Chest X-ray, PA view. Patient: 57 years old, sex M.
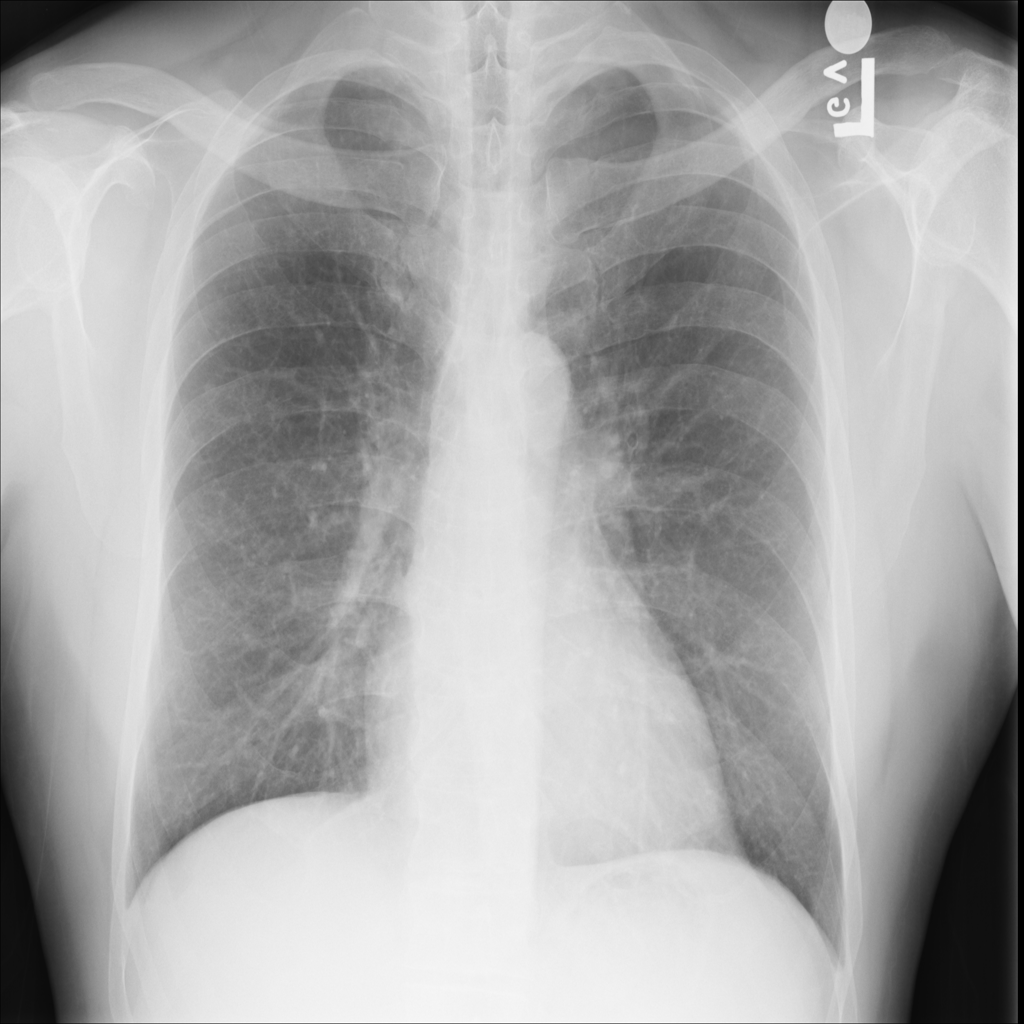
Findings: No Finding